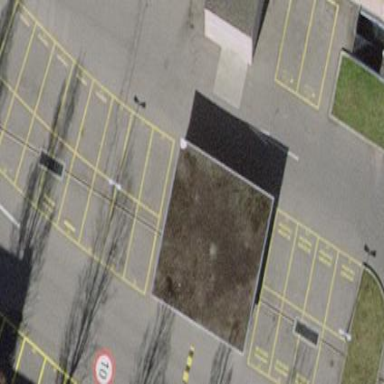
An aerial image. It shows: Shed with flat roof.